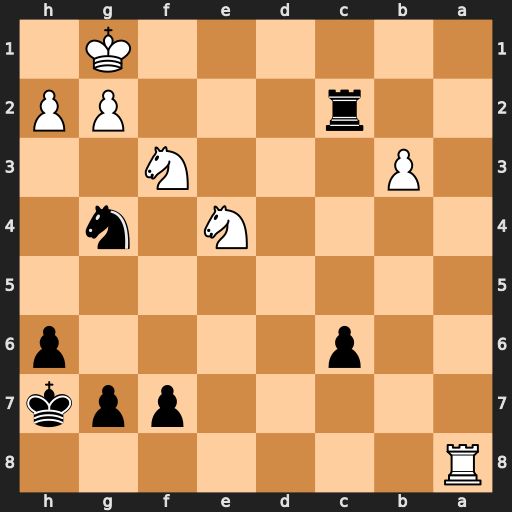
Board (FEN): R7/5ppk/2p4p/8/4N1n1/1P3N2/2r3PP/6K1
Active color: b
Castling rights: -
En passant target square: -
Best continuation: Rc1+ Ne1 Rxe1#